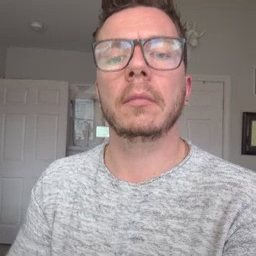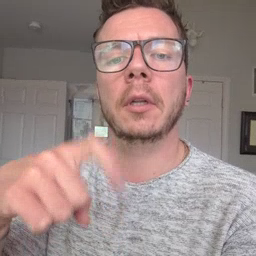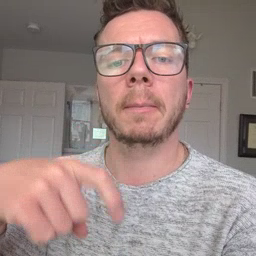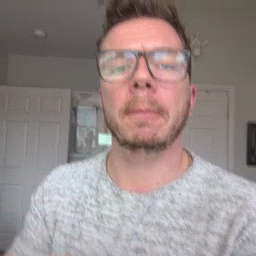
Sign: time